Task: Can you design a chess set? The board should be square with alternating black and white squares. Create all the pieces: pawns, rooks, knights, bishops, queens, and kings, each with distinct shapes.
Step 2562:
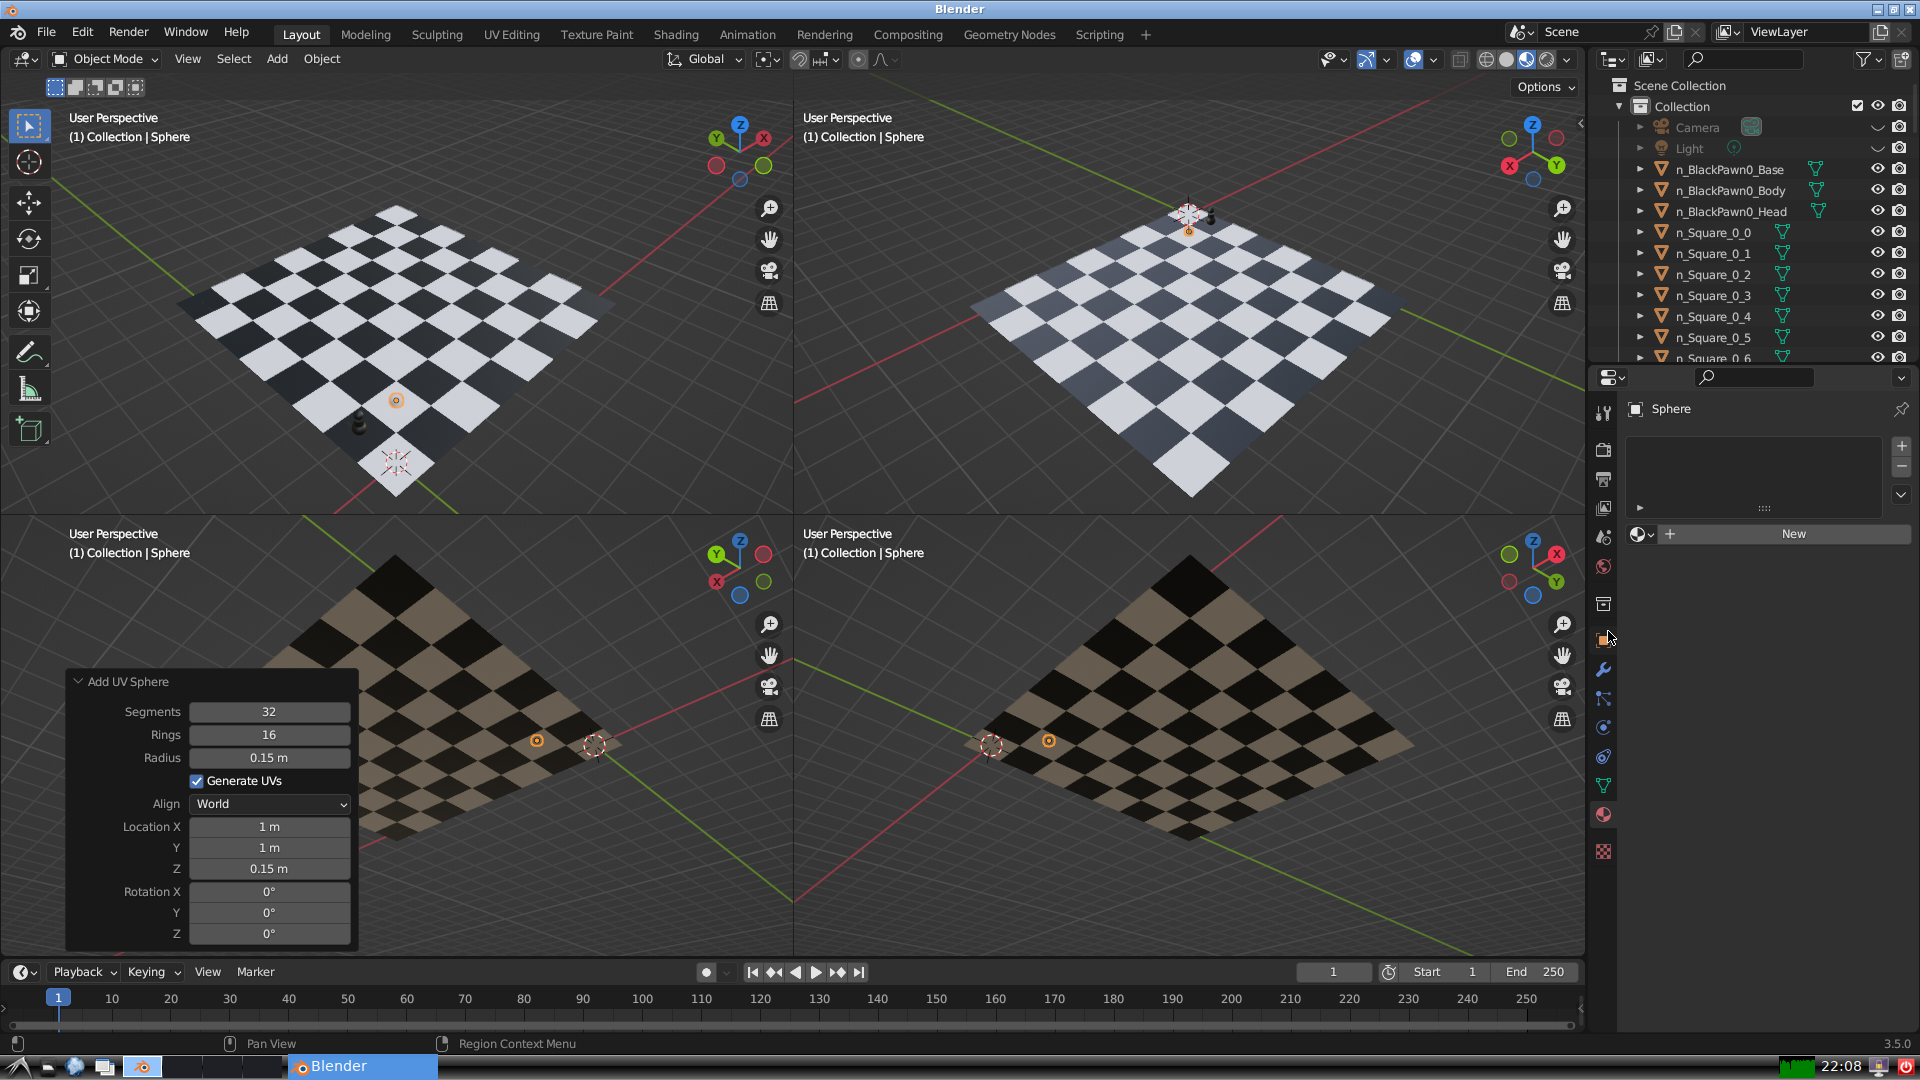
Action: click: no